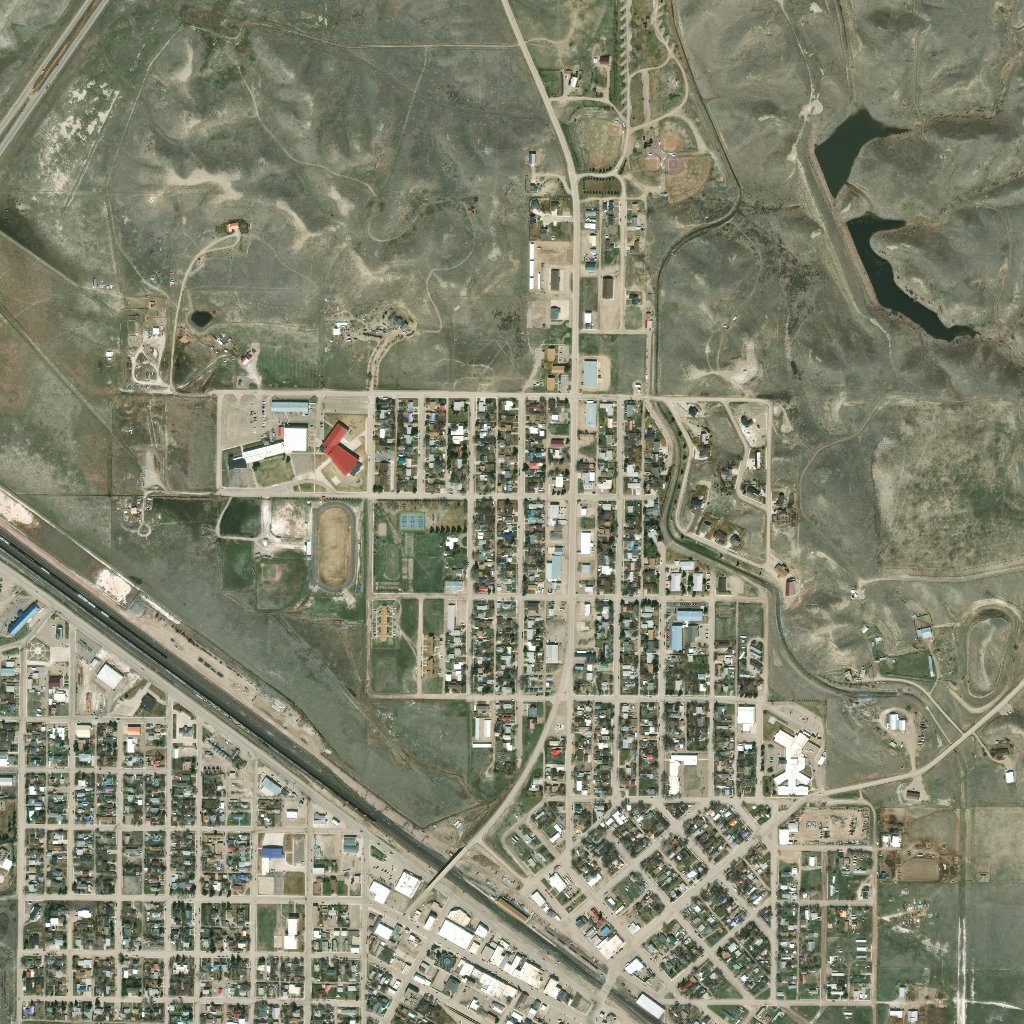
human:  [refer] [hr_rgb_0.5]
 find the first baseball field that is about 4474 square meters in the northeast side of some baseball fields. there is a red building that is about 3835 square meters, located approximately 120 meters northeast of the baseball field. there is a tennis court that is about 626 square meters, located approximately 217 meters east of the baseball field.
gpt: <box>[[26, 48, 30, 52, 0]]</box>